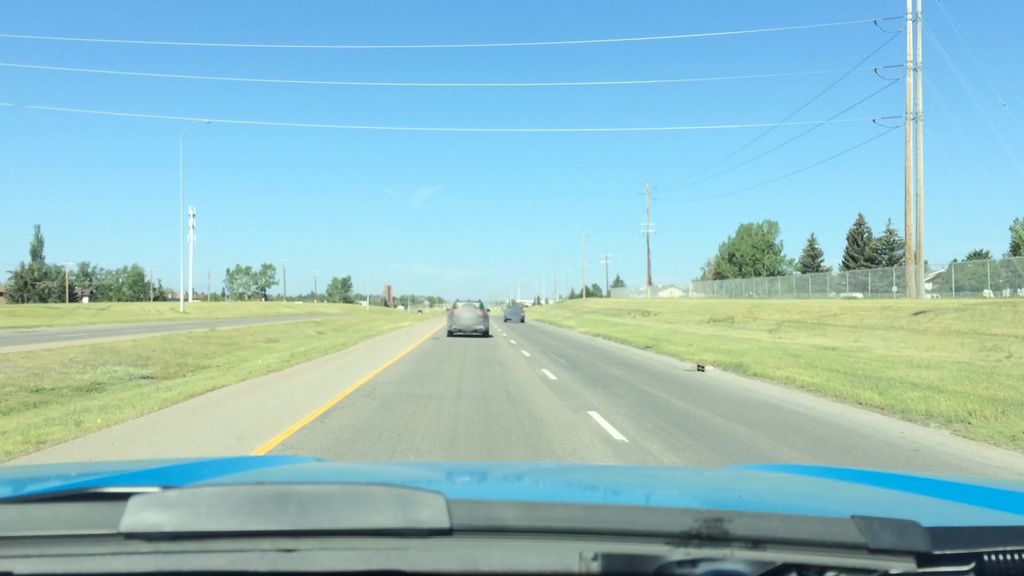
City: calgary